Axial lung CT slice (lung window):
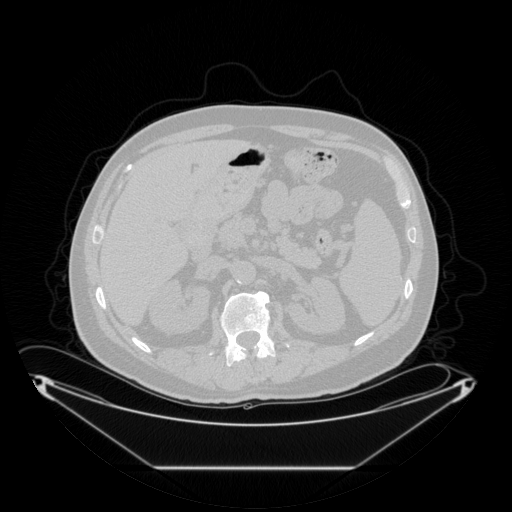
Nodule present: no